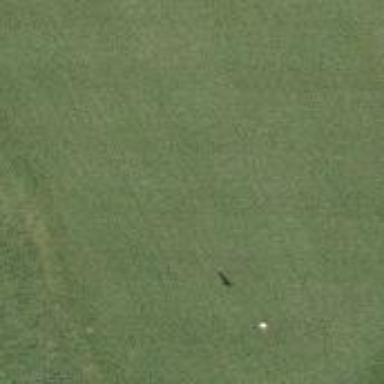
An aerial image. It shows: View of golf hole.